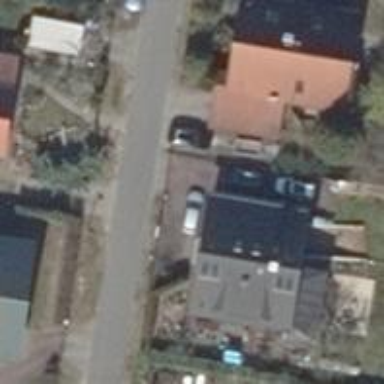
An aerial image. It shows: Driveway.